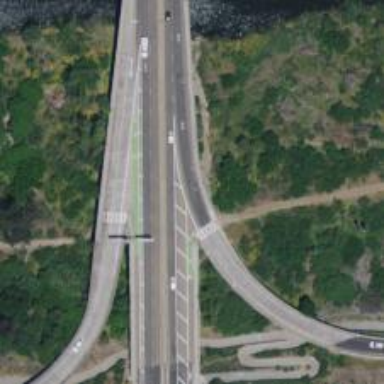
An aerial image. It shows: Bridge on motorway link.